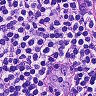
Metastatic tissue present: no